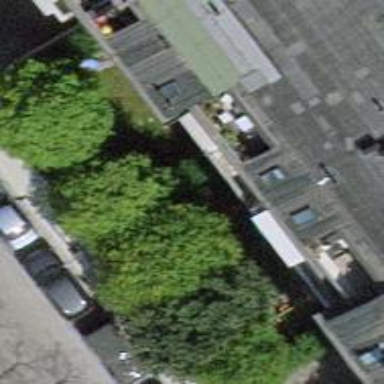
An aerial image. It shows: Garden enclosed by fence.